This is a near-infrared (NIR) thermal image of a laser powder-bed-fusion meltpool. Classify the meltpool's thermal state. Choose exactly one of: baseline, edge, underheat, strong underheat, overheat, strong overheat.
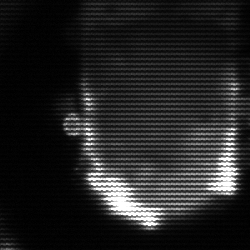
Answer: baseline